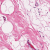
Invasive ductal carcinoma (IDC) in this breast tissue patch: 0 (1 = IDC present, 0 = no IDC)